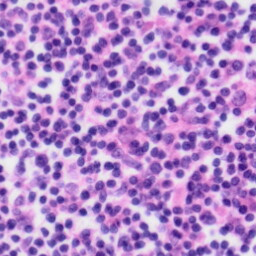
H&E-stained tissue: Tonsil